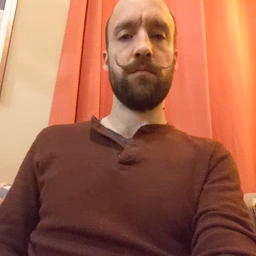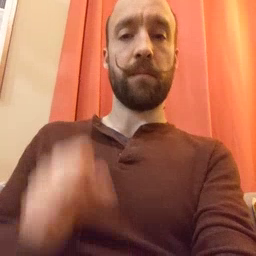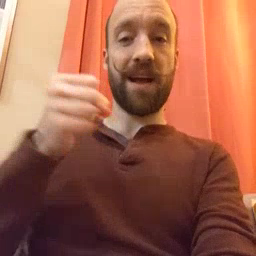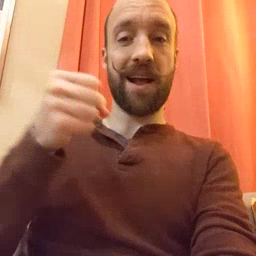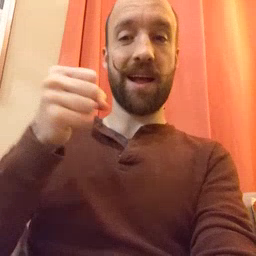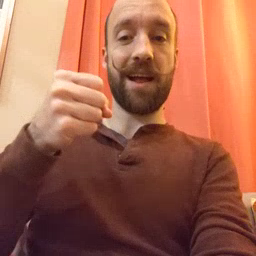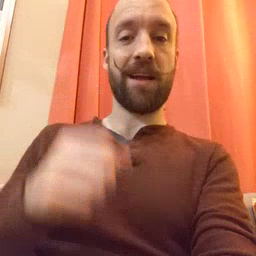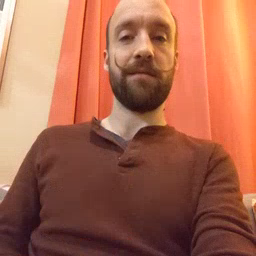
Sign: make